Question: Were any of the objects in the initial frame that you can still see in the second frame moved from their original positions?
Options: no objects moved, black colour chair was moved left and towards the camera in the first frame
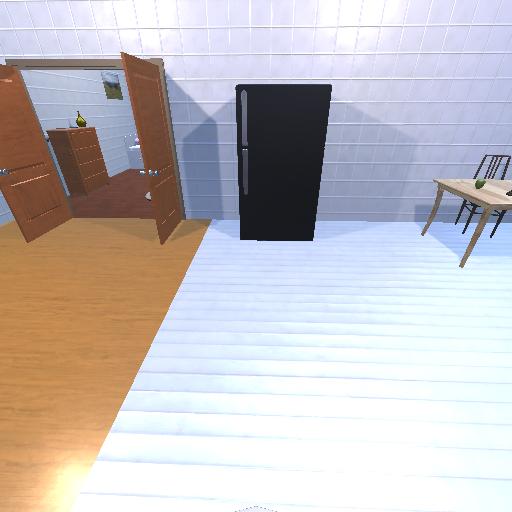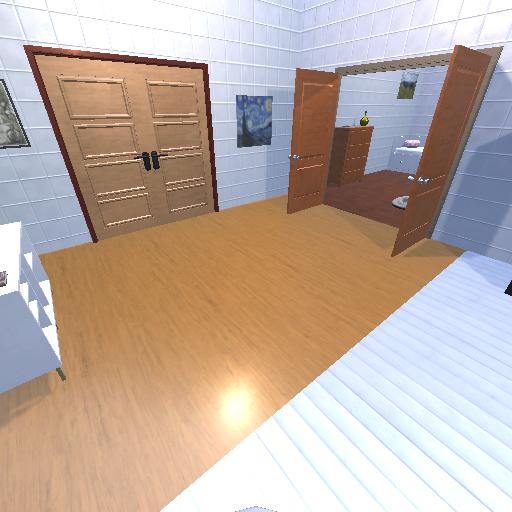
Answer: no objects moved